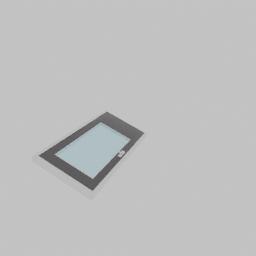
Label: architecture